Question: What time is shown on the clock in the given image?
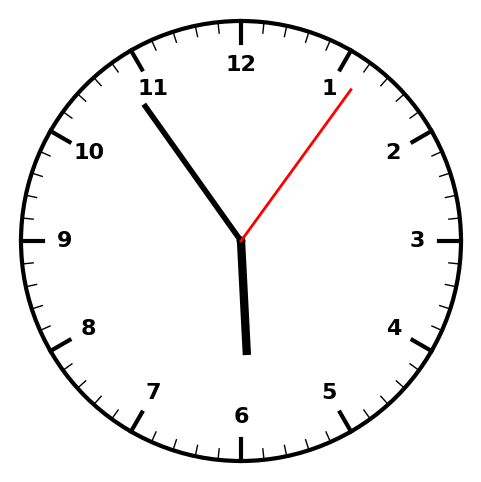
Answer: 05:54:06